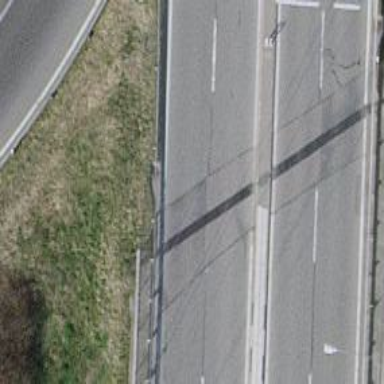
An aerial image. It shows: Bridge with guard rails.